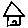
Label: house